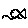
Label: fish